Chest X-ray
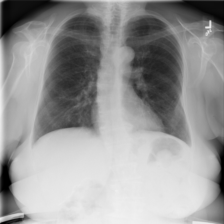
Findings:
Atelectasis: negative
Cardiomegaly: negative
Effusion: negative
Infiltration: negative
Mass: negative
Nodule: negative
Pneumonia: negative
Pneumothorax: negative
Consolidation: negative
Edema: negative
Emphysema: negative
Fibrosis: negative
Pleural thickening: negative
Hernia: negative